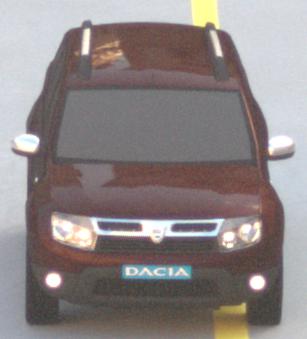
Make: Dacia
Model: Duster dCi 110 FAP
Detailed model: Duster (I)
Model produced from: 2010/06
Model produced until: 2013/11
Doors: 5
Color: red
Road condition: dry road
Daytime: sunrise or sunset
Contrast: low contrast